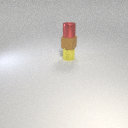
small brown rubber cube above small yellow metal cylinder